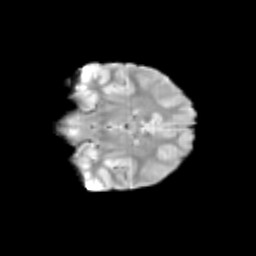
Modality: T2w
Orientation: coronal
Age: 12
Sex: female
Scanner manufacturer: siemens
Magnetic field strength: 3 T
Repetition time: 3.8 s
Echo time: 0.07 s